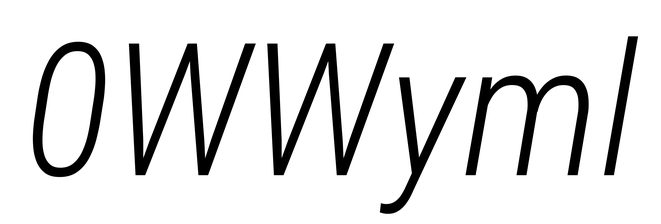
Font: Roboto-Italic_Condensed_Light_Italic